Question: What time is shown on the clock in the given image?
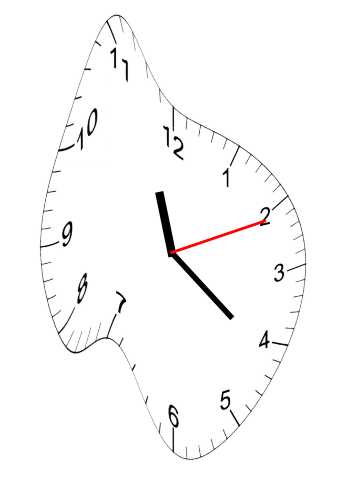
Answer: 11:21:11